Question: '''
<form action="test_test.php" name="sdfs" method="post">
<table>
<?php
$rows = "3";
for ($c=1;$c<=$rows;$c++)
{?>
<tr>
<td><input type="hidden" name="chk[]" id="<?php echo 'chk'.$c?>" value="<?php echo $c ?>"/></td>
<td><label><?php echo 'abc'.$c?></label>
<input placeholder="aaa" name="<?php echo 'abc'.$c?>" id="<?php echo 'mycol'.$c?>" /></td>
<td><label><?php echo 'mycol'.$c?></label>
<?php echo '<input name=';
echo 'mycol'.$c;
echo 'id=';
echo 'mycol'.$c.' />' ?>
</tr>
<?php echo '<br>'; }?>
</table>
<input id="submit" name="submit" type="submit" value="Save" />
</form>
<?php
if(isset($_POST['chk']))
{ @$arr = $_POST['chk'];
foreach (@$_POST['chk'] as $ID) {
@$b = $_POST['mycol'.$ID];
@$c = $_POST['abc'.$ID];
echo 'value of $b = '.$b. '<br>';
echo 'value of $c = '.$c. '<br>';
}
}
?>
'''
I am trying to create a table columns based on a given number.
when I try to post data

1. the input created with php loop does not post data.
2. the Input that i create using html posts data.
can someone help me in posting data from the input that is created in php loop.
am new to php.
thanks
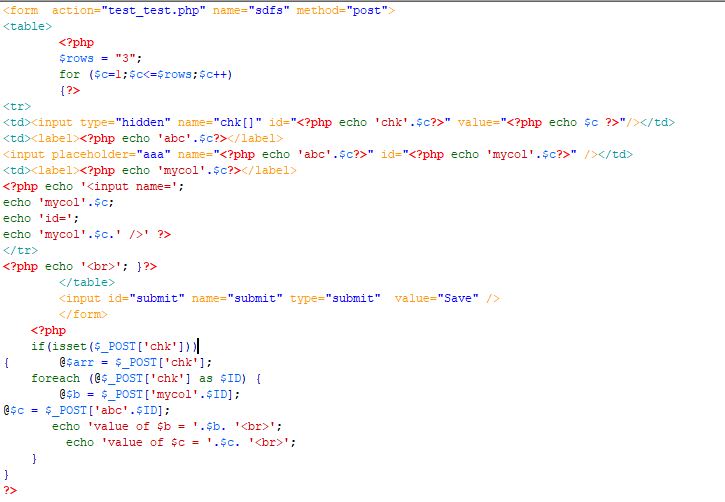
Answer: Your code to create dynamic input tags is not correct.
Replace
'''
<?php echo '<input name=';
echo 'mycol'.$c;
echo 'id=';
echo 'mycol'.$c.' />' ?>
'''
With
'''
<?php echo '<input name="mycol'.$c.'" id="mycol'.$c.'" />' ?>
'''
or
'''
<input name="<?php echo 'mycol'.$c?>" id="<?php echo 'mycol'.$c?>" />
'''